Question: I would like to retrieve a users "Mail Storage Used" value from the ADMIN SDK for my google apps account.
I have looked all over for how to get this value and can not find it anywhere.
It seems like it would be here:
<URL>
But it is not. Does anyone know how I can get space used from Gmail for a google apps account?
Google does this on their own console as shown below? How do I do this through their API?

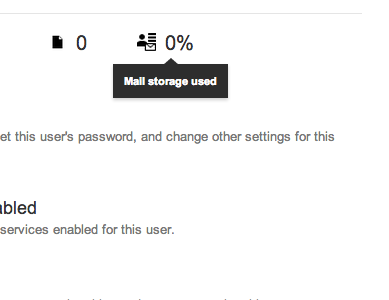
Answer: With the release of unified storage (you can read more about it here: <URL>.
So how can you retrieve the quota usage of your account now that only one quota is being applied across three products? You will look up your quota usage using the Drive SDK (<URL> instad. This will give you an idea of how much quota you have used.